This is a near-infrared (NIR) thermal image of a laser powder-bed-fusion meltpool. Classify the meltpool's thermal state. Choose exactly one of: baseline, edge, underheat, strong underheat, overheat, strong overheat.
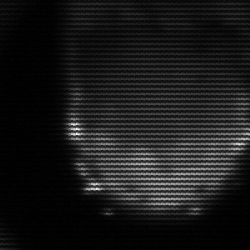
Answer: edge